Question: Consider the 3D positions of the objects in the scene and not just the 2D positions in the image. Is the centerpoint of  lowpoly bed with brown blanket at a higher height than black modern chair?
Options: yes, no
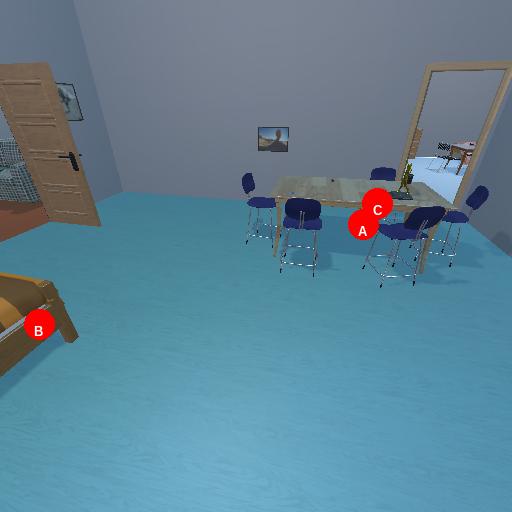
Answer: yes